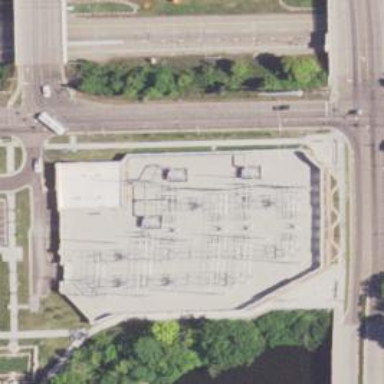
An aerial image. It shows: Switch used for power control.